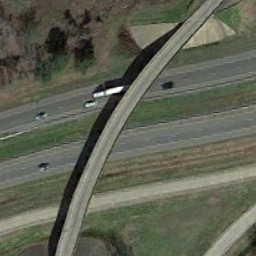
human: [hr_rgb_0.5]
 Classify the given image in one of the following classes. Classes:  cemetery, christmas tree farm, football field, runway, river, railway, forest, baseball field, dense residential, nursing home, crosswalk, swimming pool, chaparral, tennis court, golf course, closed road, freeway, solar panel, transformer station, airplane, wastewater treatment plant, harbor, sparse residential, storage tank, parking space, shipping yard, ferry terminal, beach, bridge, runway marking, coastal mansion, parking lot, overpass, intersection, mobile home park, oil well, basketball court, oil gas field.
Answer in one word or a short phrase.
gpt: overpass